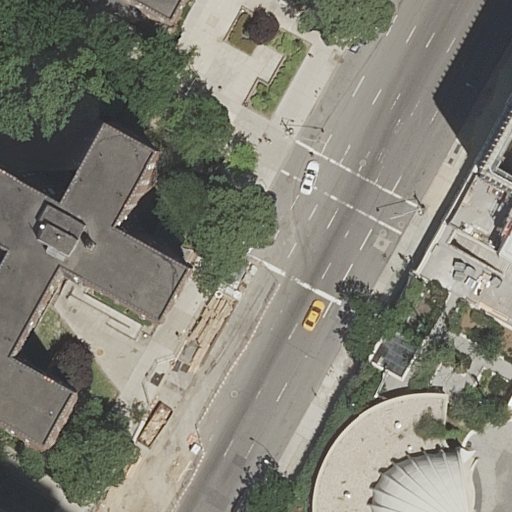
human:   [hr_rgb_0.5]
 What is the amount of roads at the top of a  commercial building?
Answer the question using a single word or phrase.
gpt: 0

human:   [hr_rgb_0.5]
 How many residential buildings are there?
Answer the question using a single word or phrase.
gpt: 4

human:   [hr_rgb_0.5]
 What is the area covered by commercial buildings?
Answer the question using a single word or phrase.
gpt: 0m2

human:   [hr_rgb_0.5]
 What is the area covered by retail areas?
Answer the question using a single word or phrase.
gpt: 8157m2

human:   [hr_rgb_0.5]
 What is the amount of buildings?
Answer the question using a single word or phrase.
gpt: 4

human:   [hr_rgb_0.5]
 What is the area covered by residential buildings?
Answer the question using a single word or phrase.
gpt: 3592m2

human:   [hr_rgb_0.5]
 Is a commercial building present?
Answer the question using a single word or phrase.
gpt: no

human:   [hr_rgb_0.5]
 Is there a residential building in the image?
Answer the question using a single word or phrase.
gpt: yes

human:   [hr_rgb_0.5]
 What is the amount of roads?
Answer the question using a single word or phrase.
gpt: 2

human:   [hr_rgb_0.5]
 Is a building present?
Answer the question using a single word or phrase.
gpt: yes

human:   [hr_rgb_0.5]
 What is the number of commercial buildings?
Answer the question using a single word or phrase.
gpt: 0

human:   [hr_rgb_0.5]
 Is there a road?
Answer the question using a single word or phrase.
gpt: yes

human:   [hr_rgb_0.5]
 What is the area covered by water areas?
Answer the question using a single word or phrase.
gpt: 0m2

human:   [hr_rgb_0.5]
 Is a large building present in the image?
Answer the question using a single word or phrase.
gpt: yes

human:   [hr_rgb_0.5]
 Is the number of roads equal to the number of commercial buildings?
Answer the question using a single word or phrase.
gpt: no

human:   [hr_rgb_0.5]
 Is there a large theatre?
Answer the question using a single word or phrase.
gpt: yes

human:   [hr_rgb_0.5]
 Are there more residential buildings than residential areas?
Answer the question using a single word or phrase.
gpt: yes

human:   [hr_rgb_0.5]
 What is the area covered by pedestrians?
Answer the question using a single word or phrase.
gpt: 710m2

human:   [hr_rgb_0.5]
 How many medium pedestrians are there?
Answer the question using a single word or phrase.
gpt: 0

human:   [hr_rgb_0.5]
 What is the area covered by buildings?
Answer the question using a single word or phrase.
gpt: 3592m2

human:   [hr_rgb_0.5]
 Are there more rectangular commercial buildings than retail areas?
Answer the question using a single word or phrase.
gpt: no

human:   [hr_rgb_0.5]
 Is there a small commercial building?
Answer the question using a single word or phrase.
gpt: no

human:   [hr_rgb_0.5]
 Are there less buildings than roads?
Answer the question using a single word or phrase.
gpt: no

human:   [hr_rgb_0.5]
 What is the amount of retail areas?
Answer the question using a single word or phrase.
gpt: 1

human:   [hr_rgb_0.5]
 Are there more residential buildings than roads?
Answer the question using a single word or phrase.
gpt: yes

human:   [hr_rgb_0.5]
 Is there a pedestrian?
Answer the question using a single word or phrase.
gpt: yes

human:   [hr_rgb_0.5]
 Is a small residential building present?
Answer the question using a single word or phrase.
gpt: no

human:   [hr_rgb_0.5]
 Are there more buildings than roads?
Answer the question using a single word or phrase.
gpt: yes

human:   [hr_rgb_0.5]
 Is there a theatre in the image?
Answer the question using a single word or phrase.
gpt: yes

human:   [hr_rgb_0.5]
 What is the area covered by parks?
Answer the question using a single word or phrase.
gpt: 2311m2

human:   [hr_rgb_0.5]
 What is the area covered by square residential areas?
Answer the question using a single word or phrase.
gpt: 0m2

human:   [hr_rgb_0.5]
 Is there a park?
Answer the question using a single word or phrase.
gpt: yes

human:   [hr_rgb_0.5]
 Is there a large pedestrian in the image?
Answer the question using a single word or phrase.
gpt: yes

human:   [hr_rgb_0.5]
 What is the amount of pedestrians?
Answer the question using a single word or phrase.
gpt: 1

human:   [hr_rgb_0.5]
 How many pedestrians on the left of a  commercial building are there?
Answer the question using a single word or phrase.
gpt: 0

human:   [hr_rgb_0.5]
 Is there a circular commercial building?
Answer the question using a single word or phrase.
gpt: no

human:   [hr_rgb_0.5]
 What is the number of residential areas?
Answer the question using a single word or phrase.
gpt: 1

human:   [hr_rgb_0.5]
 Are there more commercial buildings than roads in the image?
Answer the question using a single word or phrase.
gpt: no

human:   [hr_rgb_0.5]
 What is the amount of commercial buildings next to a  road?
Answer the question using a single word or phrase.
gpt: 0

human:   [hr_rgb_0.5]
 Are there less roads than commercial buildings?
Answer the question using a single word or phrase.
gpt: no

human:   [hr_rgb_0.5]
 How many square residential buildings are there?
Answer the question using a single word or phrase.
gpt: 0

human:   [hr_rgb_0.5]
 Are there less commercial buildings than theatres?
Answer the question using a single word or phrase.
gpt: yes

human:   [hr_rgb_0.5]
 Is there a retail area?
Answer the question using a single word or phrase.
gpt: yes

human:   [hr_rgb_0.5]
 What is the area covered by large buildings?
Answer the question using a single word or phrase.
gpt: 3268m2

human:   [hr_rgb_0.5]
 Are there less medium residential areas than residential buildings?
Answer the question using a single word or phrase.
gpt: yes

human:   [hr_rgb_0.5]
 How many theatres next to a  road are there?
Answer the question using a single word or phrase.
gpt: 1

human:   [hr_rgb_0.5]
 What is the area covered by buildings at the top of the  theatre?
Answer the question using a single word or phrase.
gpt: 0m2

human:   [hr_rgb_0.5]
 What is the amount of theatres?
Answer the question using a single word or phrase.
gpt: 1

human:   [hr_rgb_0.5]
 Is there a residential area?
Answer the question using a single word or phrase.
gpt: yes

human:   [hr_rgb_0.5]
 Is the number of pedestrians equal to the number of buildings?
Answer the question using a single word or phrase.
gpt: no

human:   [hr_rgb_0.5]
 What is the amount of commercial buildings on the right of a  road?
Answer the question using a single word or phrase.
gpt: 0

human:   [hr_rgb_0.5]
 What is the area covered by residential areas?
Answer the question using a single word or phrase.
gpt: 0m2

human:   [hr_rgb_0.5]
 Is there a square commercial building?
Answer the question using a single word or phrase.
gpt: no

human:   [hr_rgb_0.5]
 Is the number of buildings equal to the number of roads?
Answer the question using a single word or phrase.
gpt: no

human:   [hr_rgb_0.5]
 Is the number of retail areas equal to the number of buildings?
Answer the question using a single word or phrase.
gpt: no

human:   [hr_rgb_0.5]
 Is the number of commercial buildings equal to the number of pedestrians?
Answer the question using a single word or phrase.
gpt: no

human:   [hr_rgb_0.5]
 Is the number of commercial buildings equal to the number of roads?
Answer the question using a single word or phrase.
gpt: no

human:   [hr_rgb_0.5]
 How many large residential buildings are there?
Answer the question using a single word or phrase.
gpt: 3

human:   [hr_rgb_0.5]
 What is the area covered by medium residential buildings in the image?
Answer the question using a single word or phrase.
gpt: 323m2

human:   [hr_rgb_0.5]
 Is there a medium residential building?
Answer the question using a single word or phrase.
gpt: yes

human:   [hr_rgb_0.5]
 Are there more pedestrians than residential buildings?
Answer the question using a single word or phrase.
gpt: no

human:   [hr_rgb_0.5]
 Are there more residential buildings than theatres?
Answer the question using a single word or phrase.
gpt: yes

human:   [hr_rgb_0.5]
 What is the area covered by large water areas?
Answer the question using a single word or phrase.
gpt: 0m2

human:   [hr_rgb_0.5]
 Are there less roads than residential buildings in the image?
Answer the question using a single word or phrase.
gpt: yes